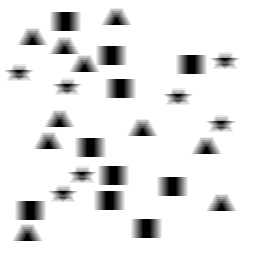
Squares: 10
Triangles: 10
Stars: 7
Total shapes: 27